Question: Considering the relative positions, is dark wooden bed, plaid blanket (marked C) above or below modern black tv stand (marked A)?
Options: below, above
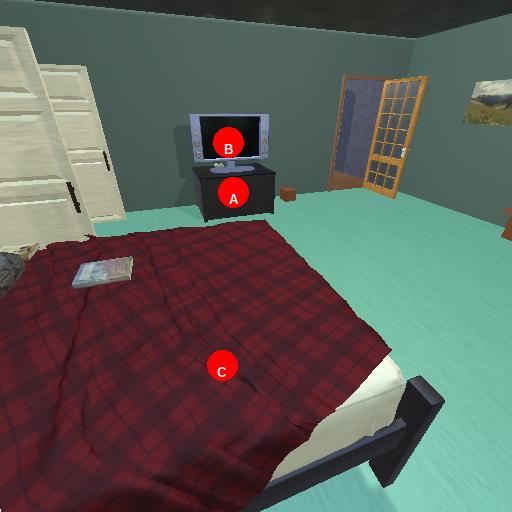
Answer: below